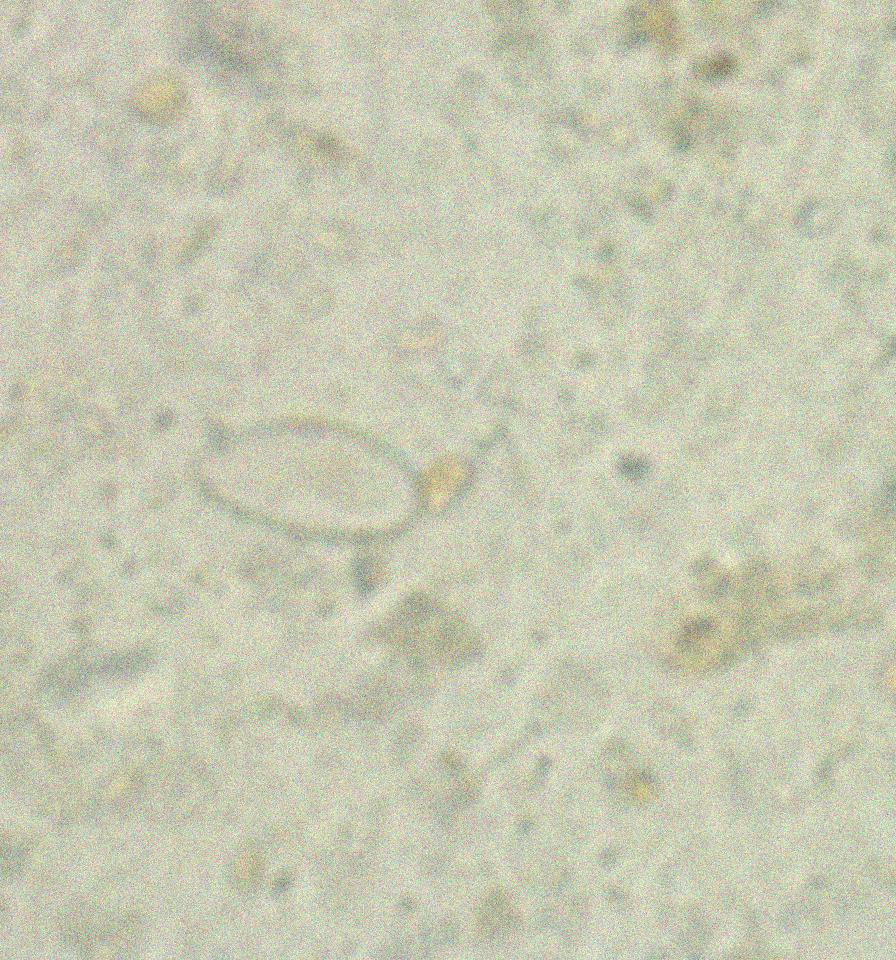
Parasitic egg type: Enterobius vermicularis